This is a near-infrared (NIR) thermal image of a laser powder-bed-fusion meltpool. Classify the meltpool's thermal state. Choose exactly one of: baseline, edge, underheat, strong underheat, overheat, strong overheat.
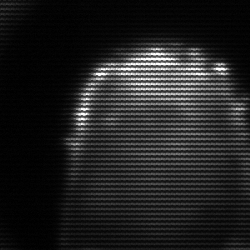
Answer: strong underheat